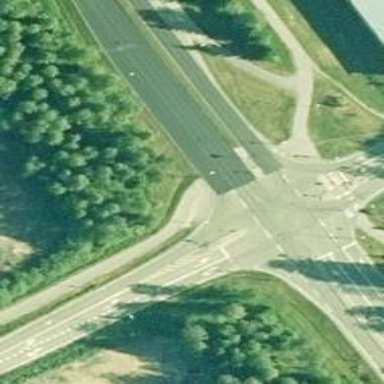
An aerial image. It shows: Zebra crossing with pedestrian island.